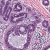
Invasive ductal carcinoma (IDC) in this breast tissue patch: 0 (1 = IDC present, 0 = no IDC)